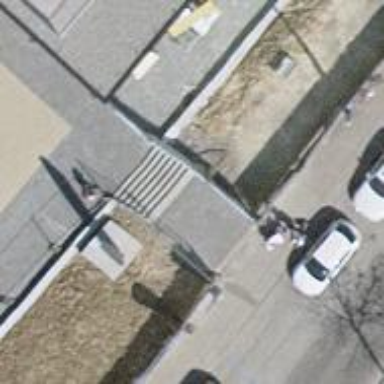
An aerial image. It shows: Concrete steps.